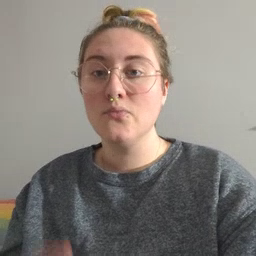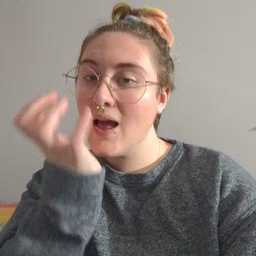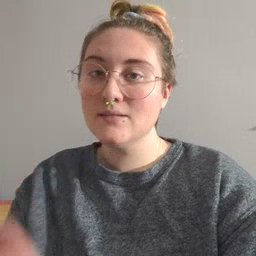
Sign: grass